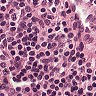
Metastatic tissue present: no